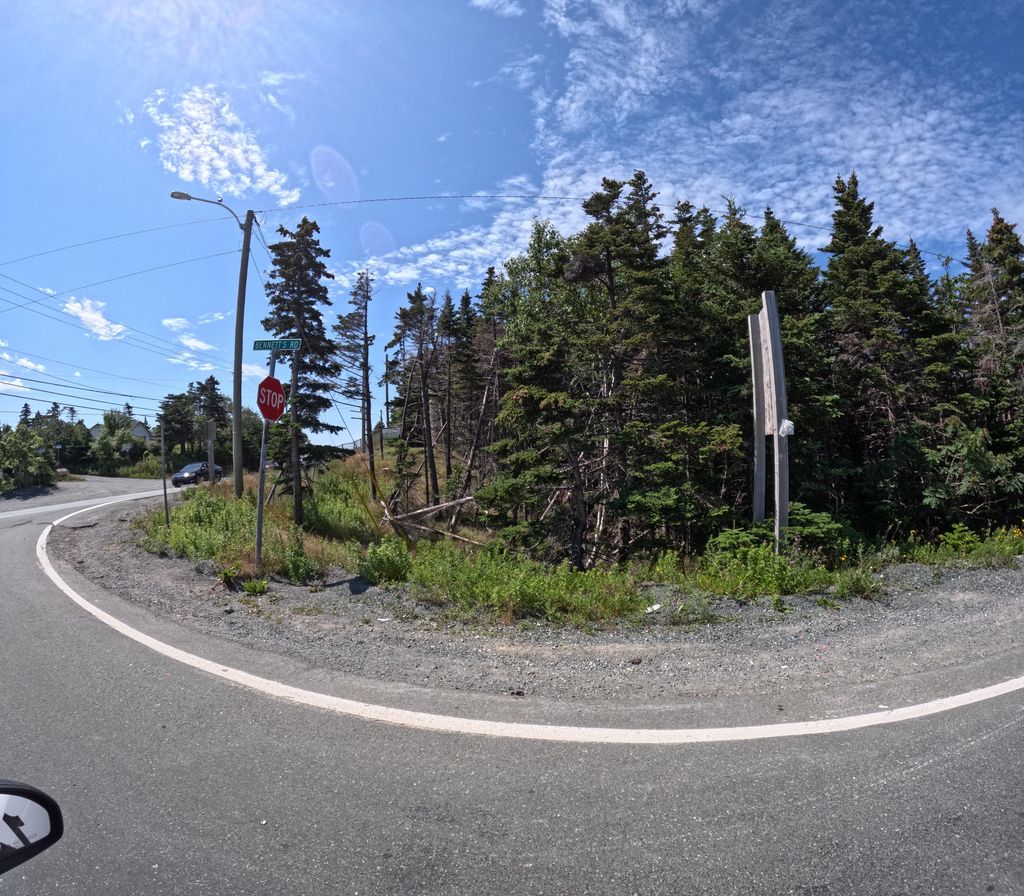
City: st_johns